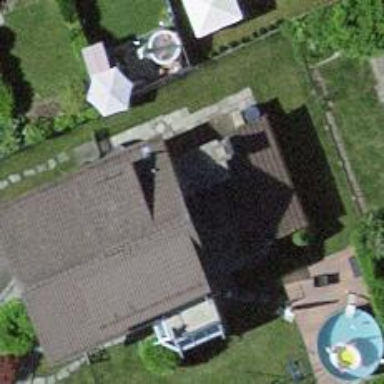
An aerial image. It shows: Gabled roof house.